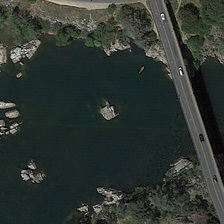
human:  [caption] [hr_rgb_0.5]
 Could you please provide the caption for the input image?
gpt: several cars are on a bridge over a river with many green trees in two sides and some rocks in it .

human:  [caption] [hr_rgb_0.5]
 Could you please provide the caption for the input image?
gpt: a small river is between the two hills .

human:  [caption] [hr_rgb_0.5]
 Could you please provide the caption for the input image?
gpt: several cars are on a bridge over a river with many green trees in two sides and some rocks in it .

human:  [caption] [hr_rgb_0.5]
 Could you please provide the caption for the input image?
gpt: a long bridge is between the two mountains .

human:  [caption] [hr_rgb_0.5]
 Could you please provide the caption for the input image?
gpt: a long bridge is between the two mountains .